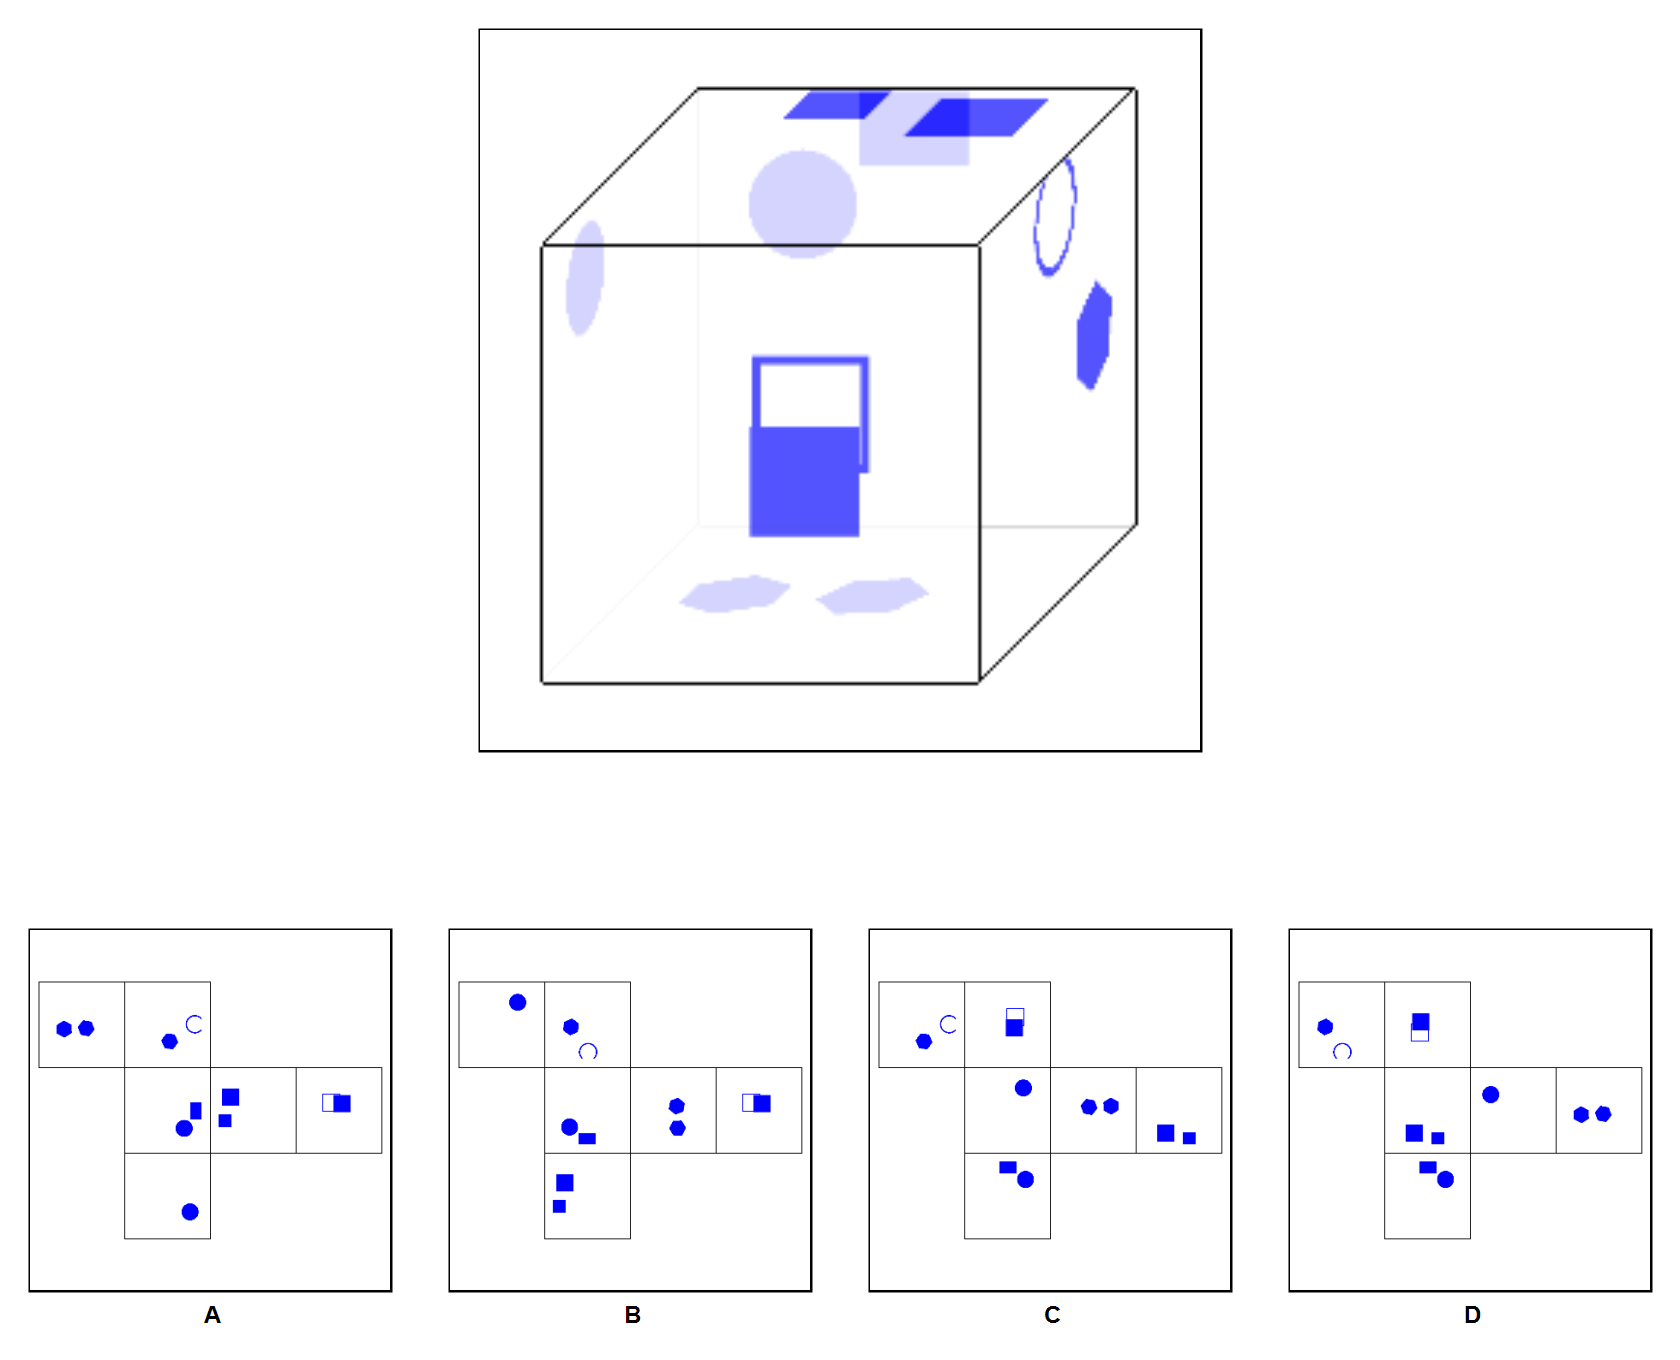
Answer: D